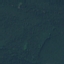
Land use / land cover: Forest